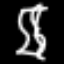
Label: hourglass